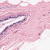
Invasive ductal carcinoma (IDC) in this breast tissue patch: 0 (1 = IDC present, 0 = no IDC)